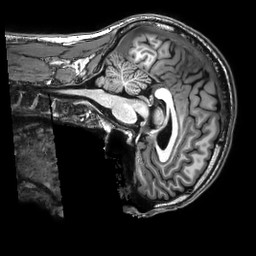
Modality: T1w
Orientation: sagittal
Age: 31
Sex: male
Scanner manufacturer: philips
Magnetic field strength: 3 T
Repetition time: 0.008194 s
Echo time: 0.003773 s